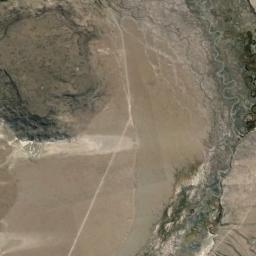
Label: desert